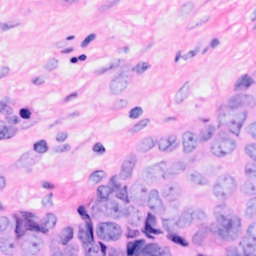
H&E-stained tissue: Breast